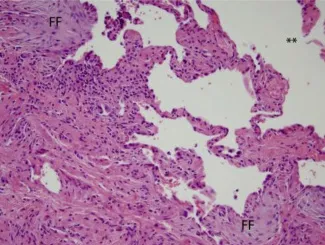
B: High magnification demonstrates fibrosis (left lower) and relatively uninvolved areas (**) with fibroblastic foci (FF) separating the two.
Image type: pathology (h&e)